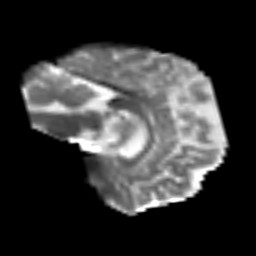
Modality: T2w
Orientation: sagittal
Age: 58
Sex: male
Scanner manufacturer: siemens
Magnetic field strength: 3 T
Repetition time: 3.2 s
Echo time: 0.081 s